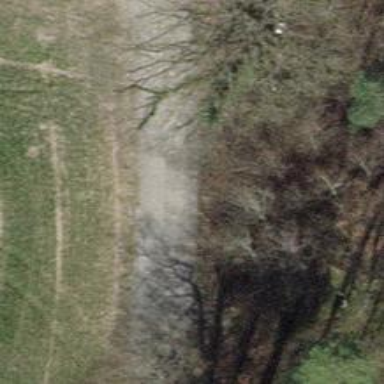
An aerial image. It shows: Track with pebblestone surface graded as grade3.